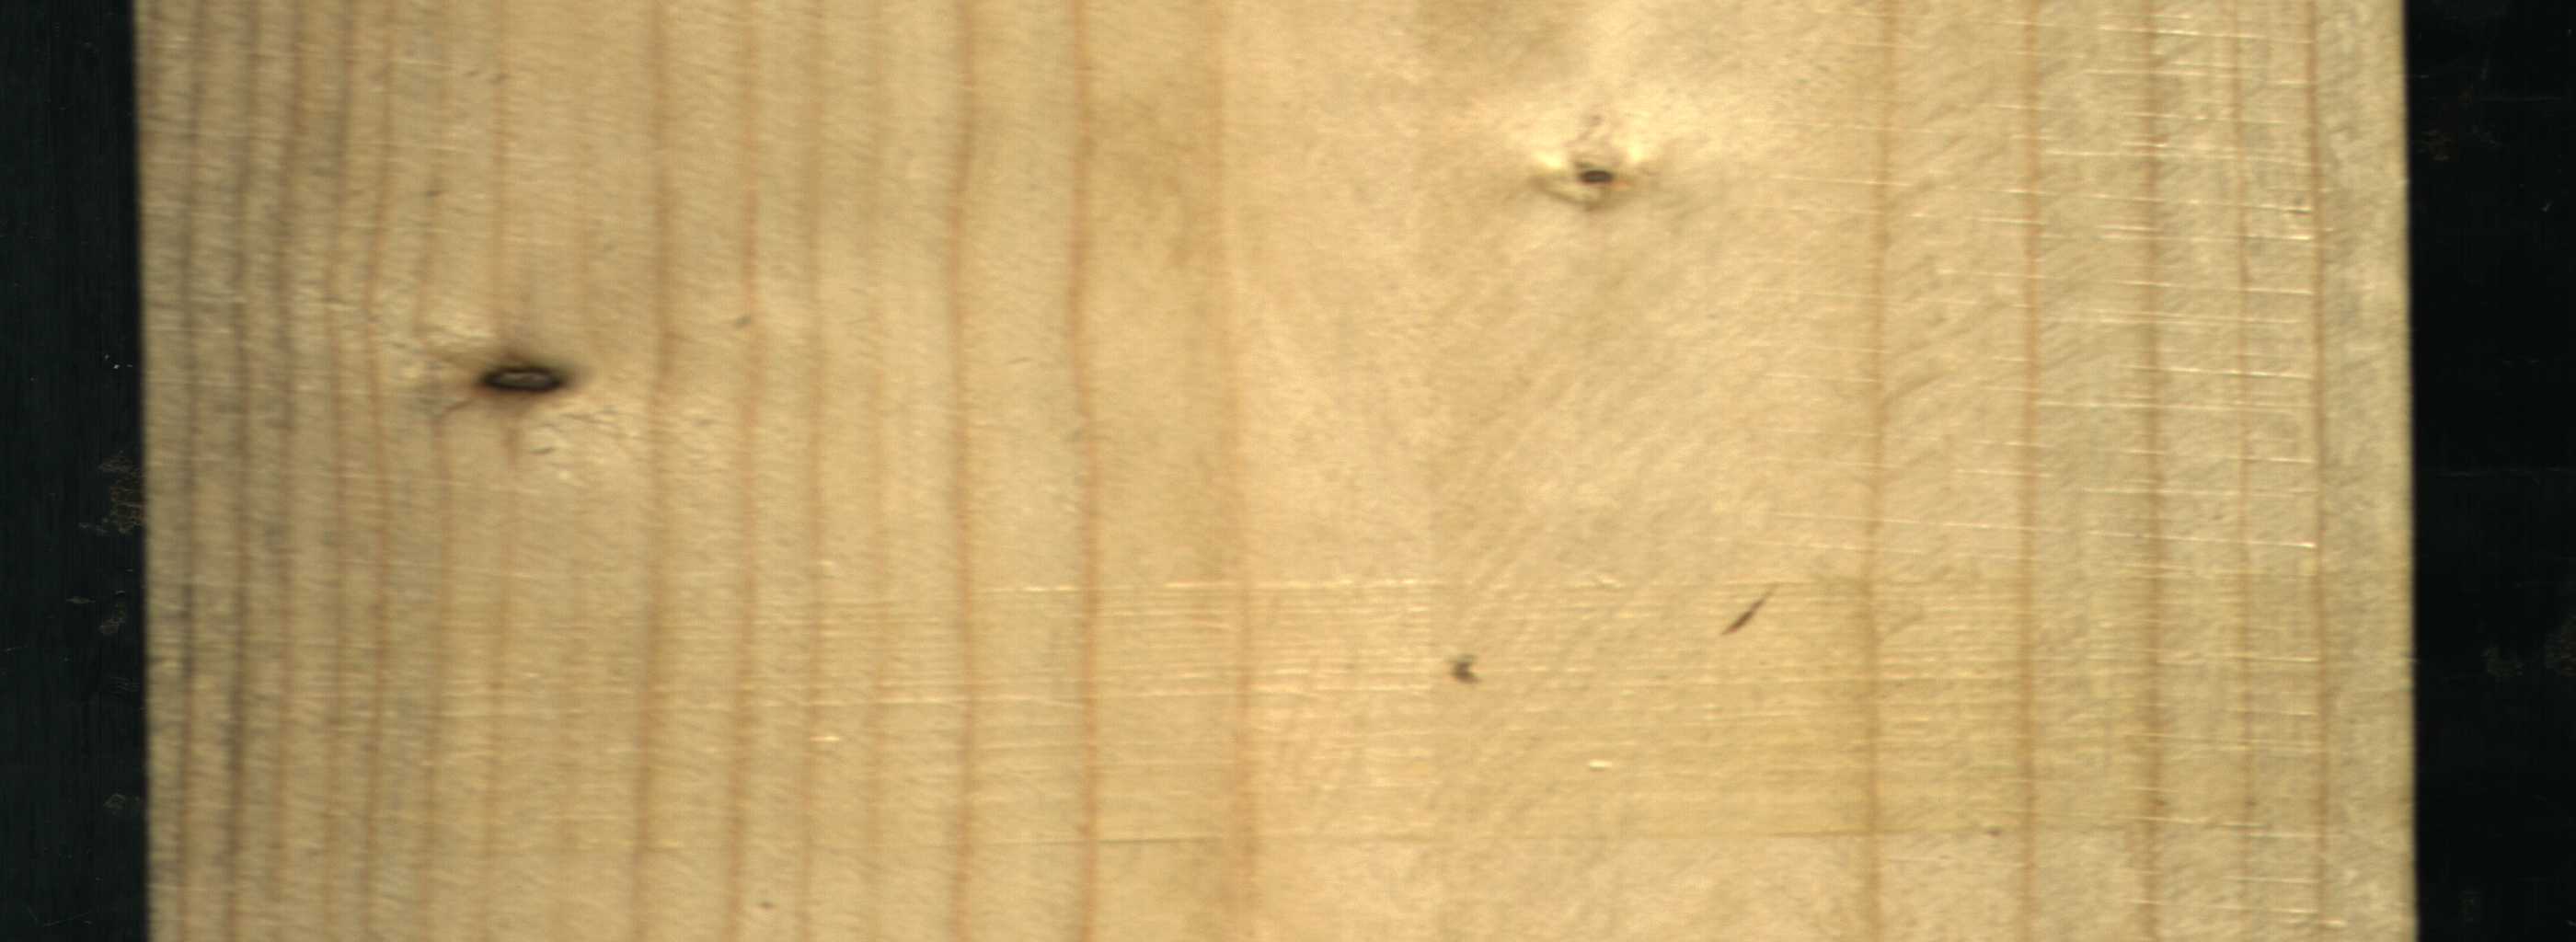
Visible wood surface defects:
Dead_Knot
Live_Knot